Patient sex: M
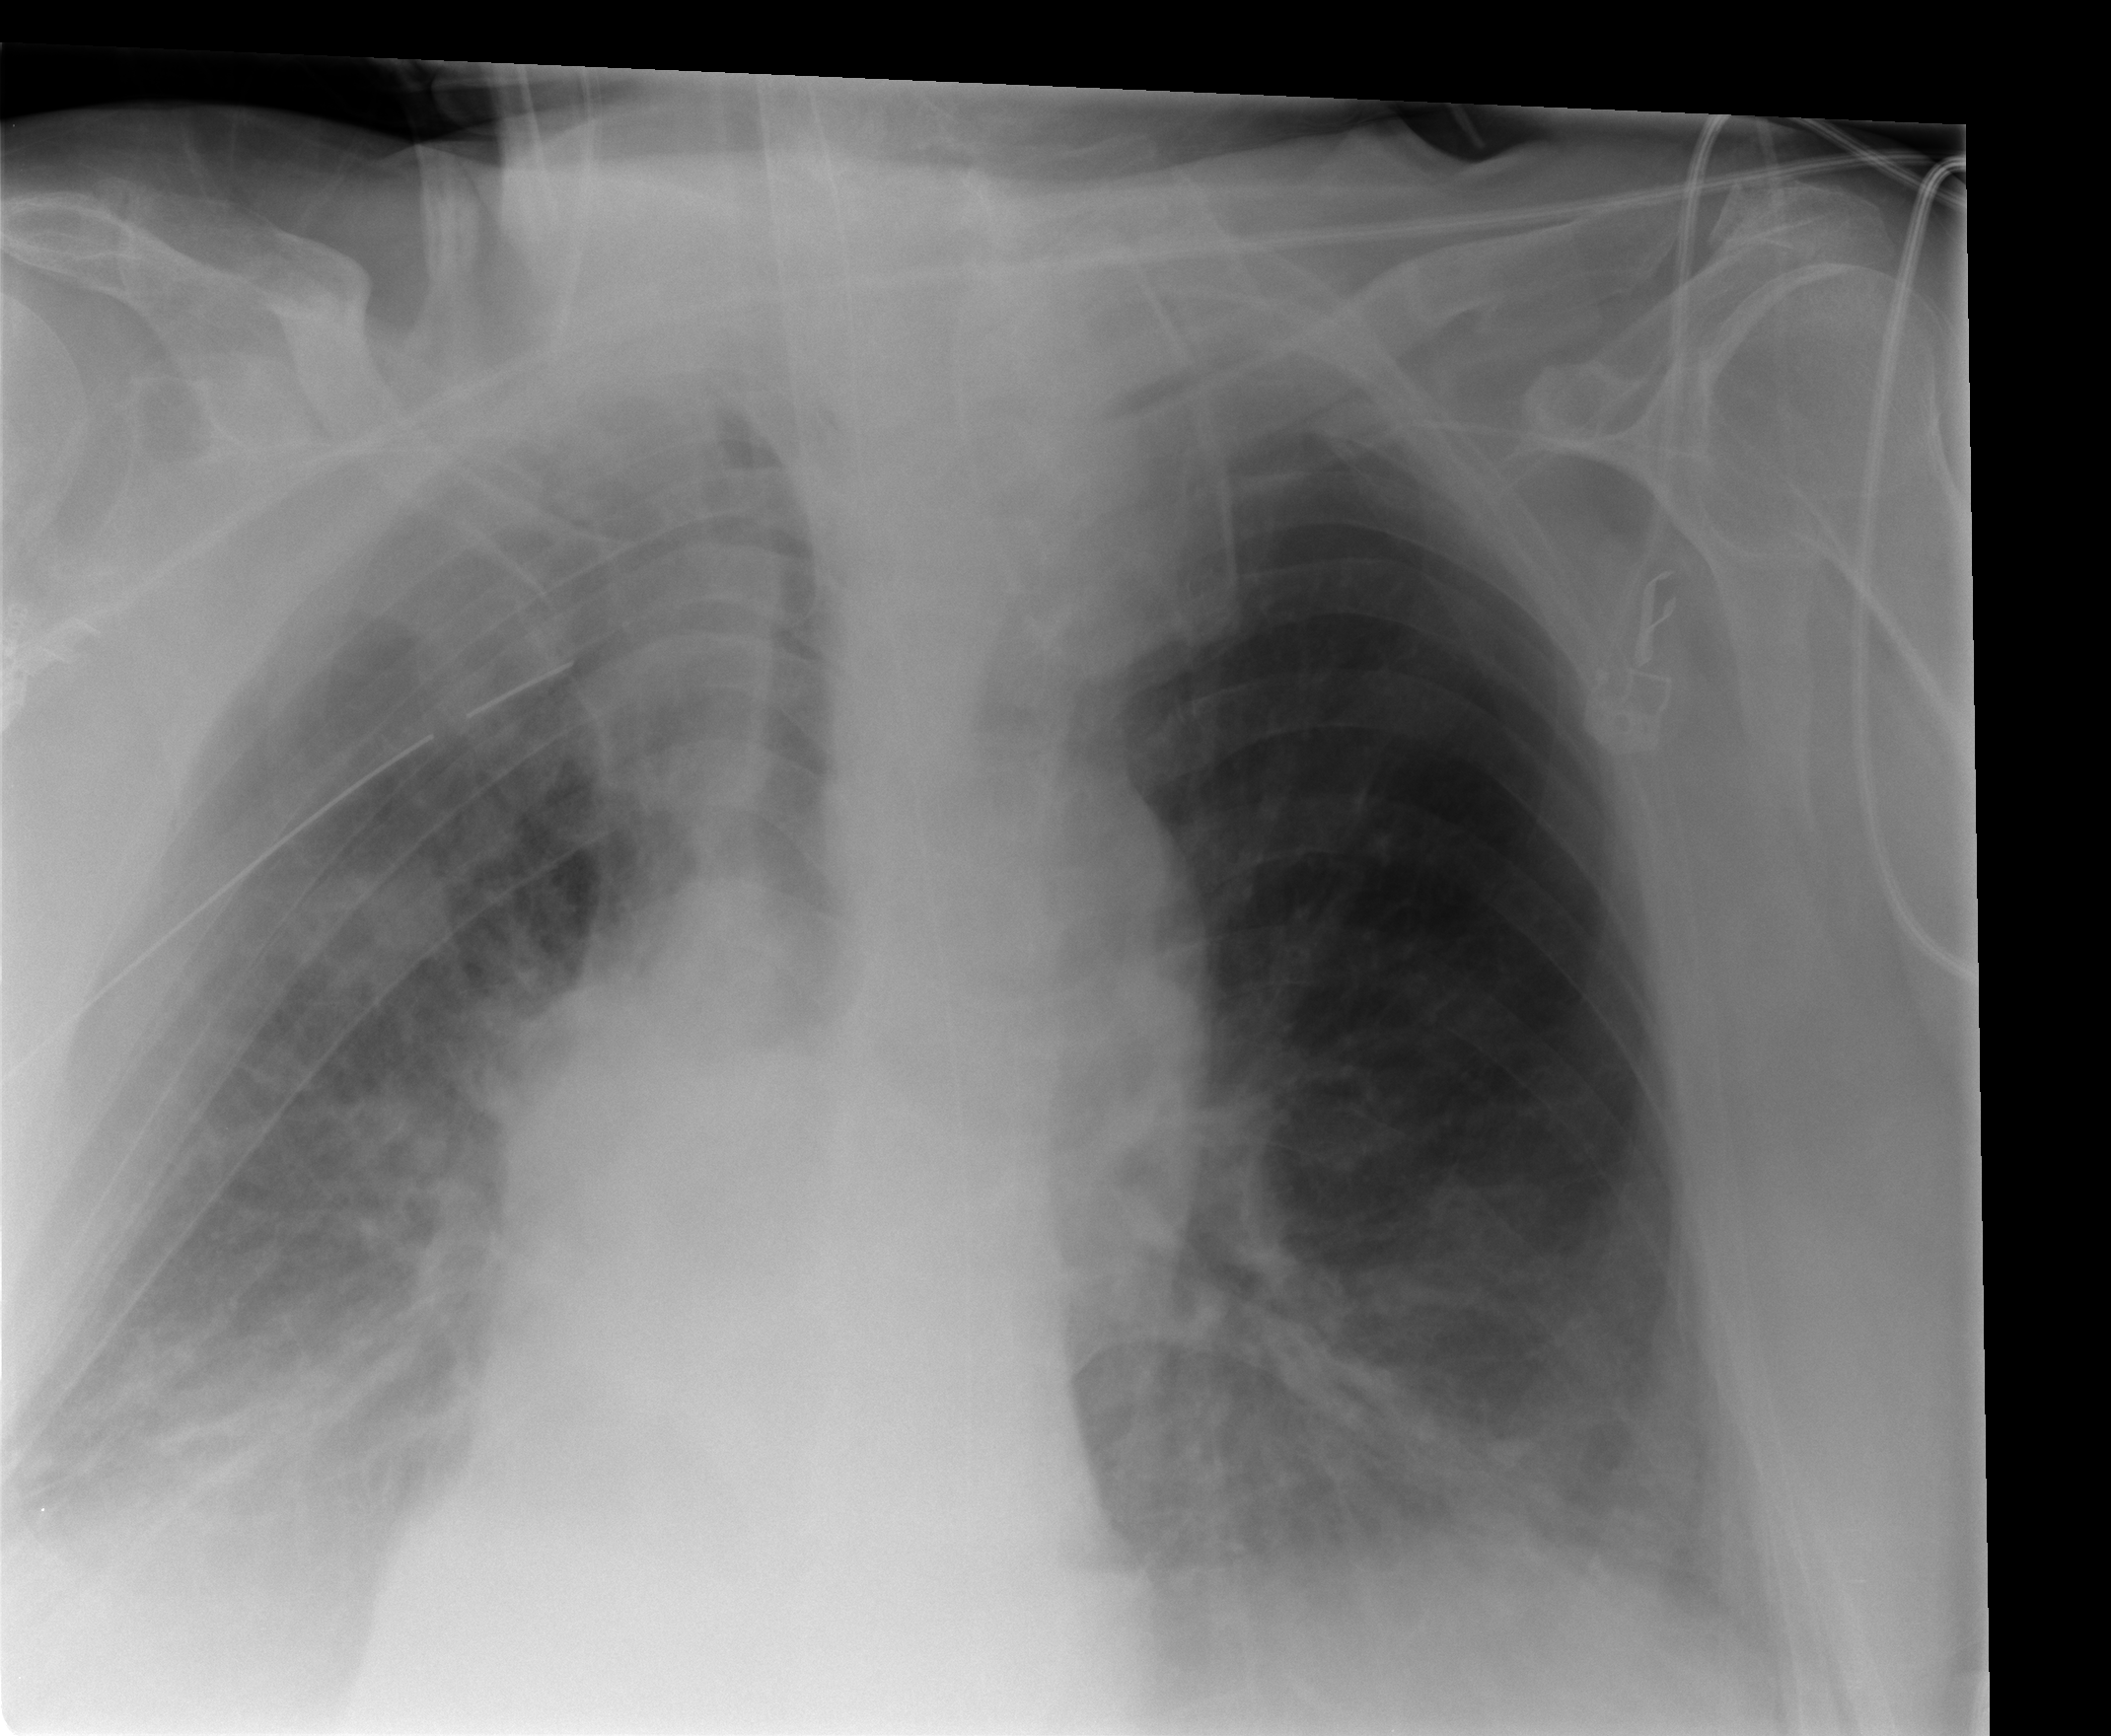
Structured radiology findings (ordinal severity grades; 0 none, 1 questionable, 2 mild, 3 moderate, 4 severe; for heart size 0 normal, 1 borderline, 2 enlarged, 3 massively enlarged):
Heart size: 0
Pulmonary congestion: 0
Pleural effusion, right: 2
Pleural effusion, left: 2
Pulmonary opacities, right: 1
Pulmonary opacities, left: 0
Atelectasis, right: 3
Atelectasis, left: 2